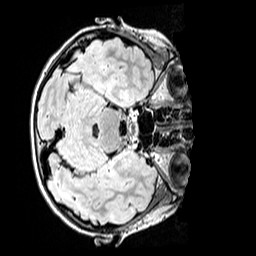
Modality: FLAIR
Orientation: axial
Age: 11
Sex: female
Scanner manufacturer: siemens
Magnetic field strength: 3 T
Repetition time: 5 s
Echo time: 0.388 s